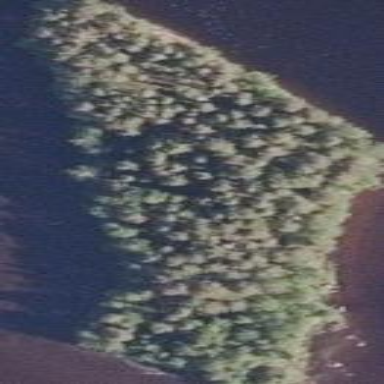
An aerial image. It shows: Islet covered with woodland.